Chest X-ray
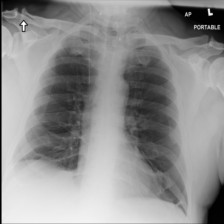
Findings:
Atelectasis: negative
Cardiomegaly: negative
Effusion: negative
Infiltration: negative
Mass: negative
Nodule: negative
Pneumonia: negative
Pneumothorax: negative
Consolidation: negative
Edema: negative
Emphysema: negative
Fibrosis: negative
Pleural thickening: negative
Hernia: negative